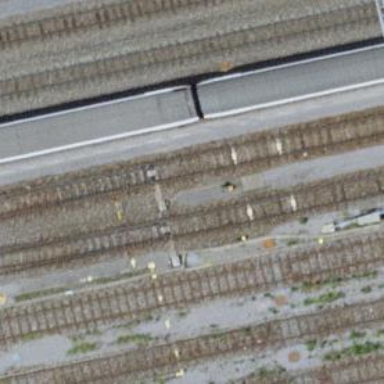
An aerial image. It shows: Railway track with contact lines for electrification.